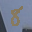
Label: 8